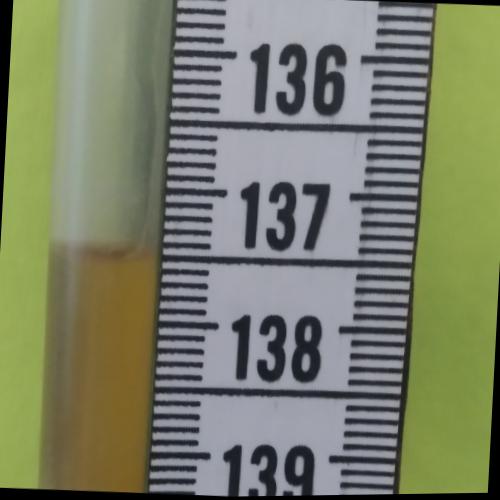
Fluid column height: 137.5 cm